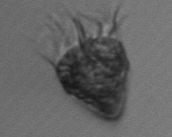
Label: Strombidium_morphotype2